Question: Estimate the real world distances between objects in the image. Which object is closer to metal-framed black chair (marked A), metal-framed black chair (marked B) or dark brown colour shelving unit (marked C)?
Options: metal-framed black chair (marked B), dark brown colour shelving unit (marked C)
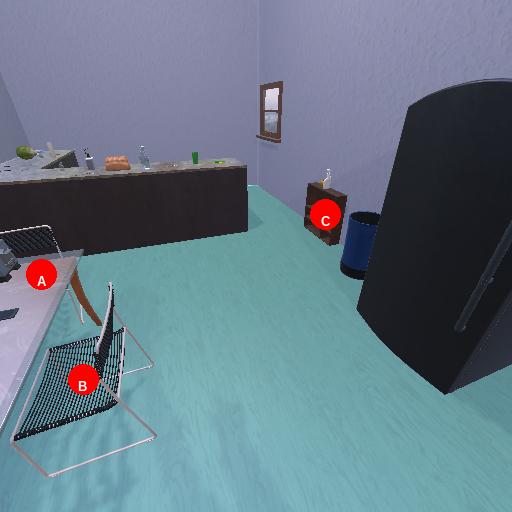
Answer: metal-framed black chair (marked B)